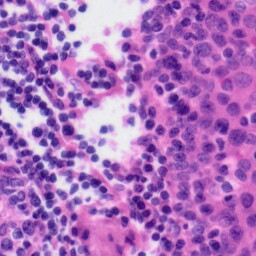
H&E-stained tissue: Tonsil